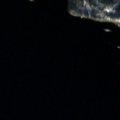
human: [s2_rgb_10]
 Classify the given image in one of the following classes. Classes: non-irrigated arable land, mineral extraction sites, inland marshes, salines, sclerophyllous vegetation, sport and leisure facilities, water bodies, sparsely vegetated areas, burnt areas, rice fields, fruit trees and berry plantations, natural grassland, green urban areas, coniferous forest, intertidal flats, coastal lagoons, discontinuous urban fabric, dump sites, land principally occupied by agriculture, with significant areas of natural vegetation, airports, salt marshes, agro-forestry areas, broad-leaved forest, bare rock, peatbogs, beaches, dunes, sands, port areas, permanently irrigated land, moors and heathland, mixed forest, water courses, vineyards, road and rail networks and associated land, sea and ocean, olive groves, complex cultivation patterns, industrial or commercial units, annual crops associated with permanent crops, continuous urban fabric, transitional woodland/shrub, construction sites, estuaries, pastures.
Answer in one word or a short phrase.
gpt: mixed forest, water bodies